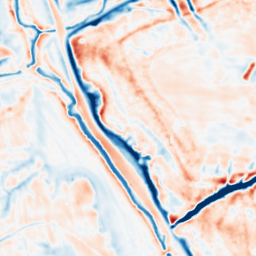
Category: multiscale
Decomposition family: dog_multiscale
Decomposition parameters: sigma_ratio: 1.4
n_scales: 5
base_sigma: 1
Upsampling method: quartic
Upsampling parameters: scale: 4
Upsampling scale: 4